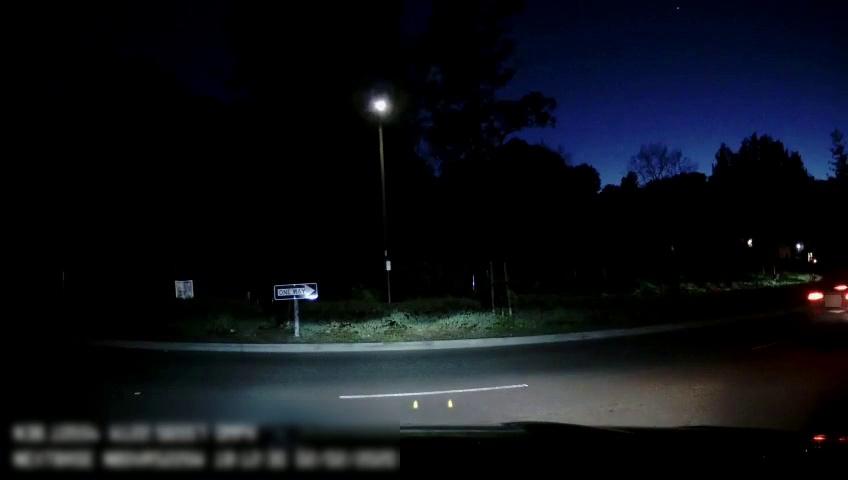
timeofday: Night
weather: Other
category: Drivable Space
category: Vehicles | SUV
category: Lanes | Current Lane
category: Traffic | Signs